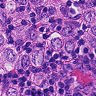
Metastatic tissue present: yes